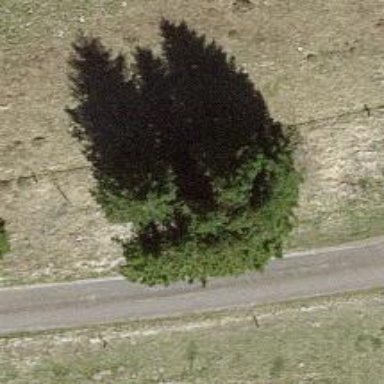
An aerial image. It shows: Beautiful tree in nature.